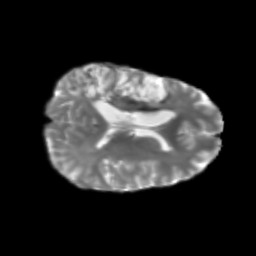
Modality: T2w
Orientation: axial
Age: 42
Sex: male
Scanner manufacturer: siemens
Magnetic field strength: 3 T
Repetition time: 3.839 s
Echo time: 0.071 s